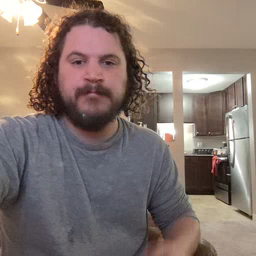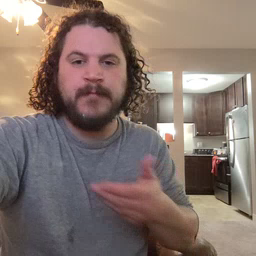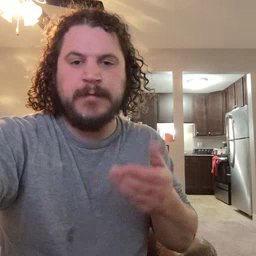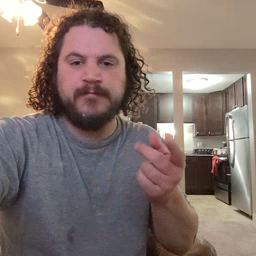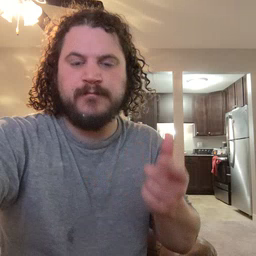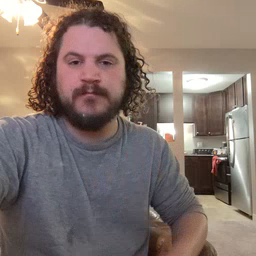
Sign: puppy